Field crop: tomato
Growth stage: 1
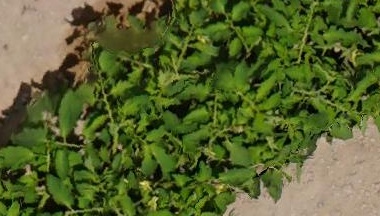
Species: tomato